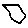
Label: hexagon